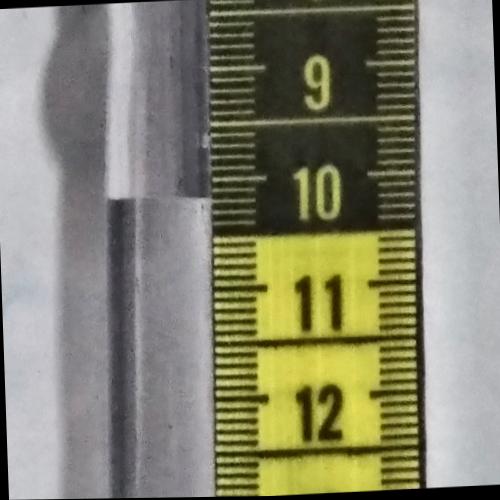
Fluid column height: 10.2 cm